Question: I was wondering about a loop to create new UIImageViews at runtime. I want each UiImageView To Have A Different Name. If the user specifies that they want 100 images, 100 images are appropriately sized an placed in a specific area of the screen. They need to fill up a jar. Similar to the Starbucks Mobile Card App stars section, except there is an unlimited about of possible images.
How would I do this?
EDIT: The Image Views Should Fit Inside The Jar Below:

Thanks
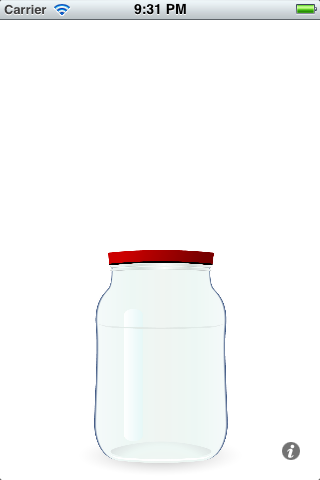
Answer: You can create multiple 'UIImageView's using a 'for' loop and an 'NSMutableArray', something like this:
'''
NSMutableArray *imagesArray = [[NSMutableArray alloc] init];
for (int i=0; i<100; ++i) {
UIImageView *imgView = [[UIImageView alloc] init];
// customize the UIImageView as you like
[imagesArray addObject:imgView];
[imgView release];
}
'''
Alternately, if the names are important, then create an 'NSMutableDictionary' and use '-addObject:forKey:' to make the 'UIImageView' the object for the key '@"imgName"' or whatever name you like.